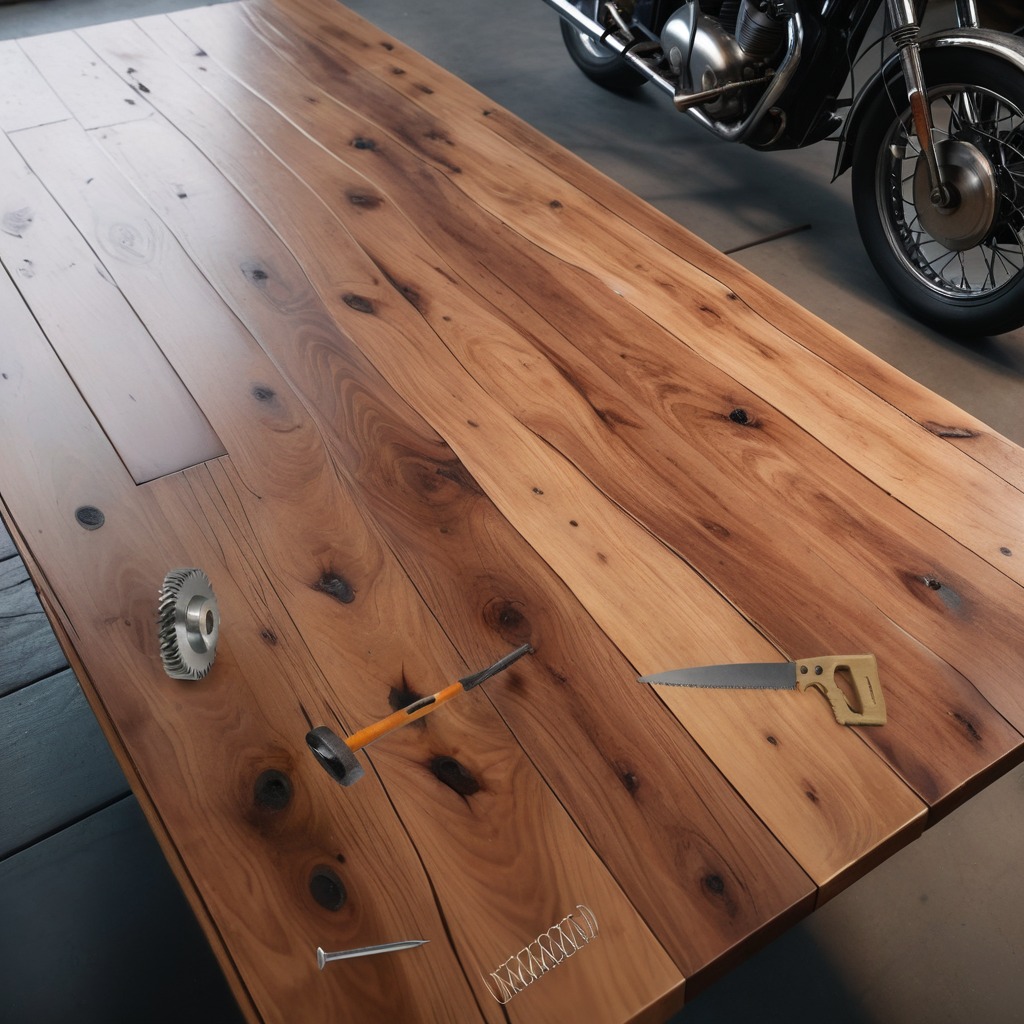
A gear with teeth, hammer, nail, coiled metal spring, and a handheld metal saw are lying on the oil-spilled wooden table in a vintage motorcycle garage.